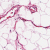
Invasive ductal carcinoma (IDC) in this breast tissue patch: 0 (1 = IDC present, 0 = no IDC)